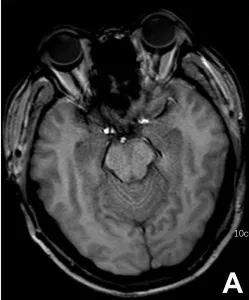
Brain MRI series of the patient. The following findings are described in the figure panel:. No abnormal signal is found on the T1 sequence.
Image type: radiology (mri)